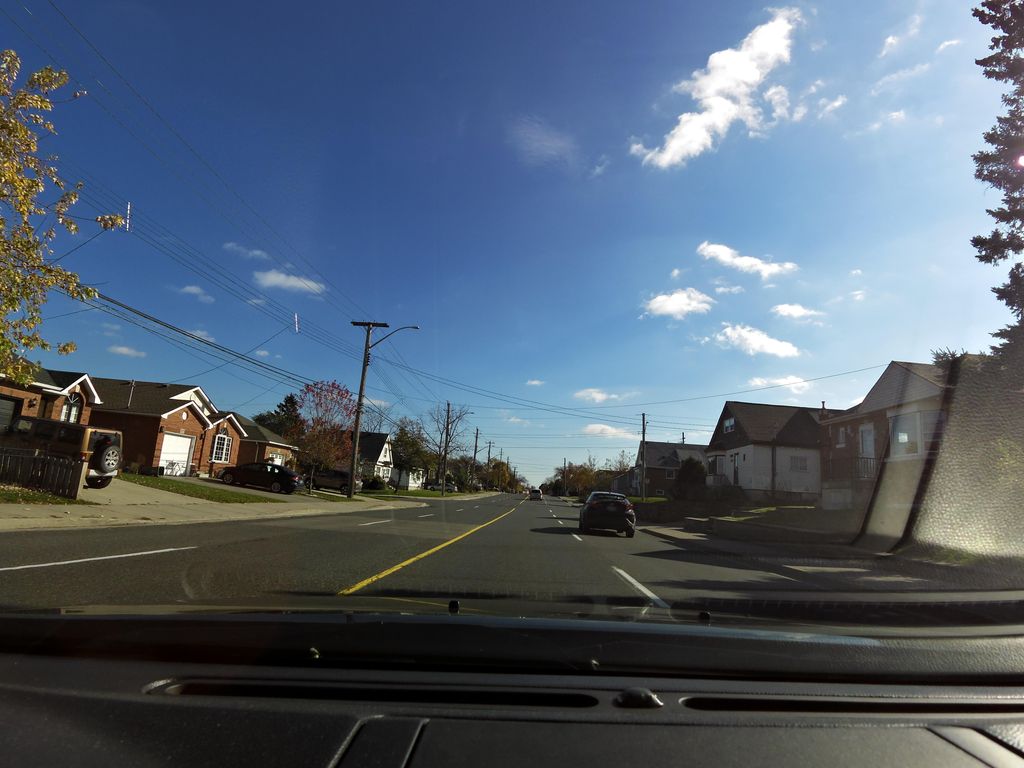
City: hamilton